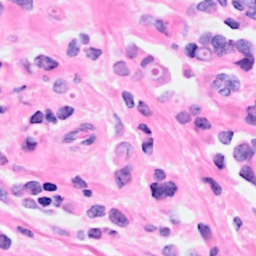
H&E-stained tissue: Breast